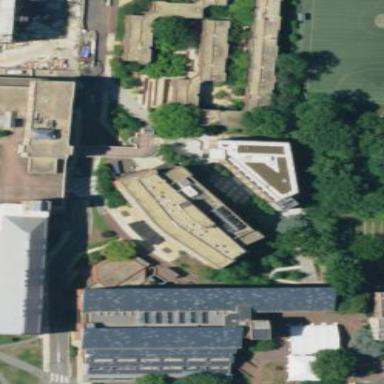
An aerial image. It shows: View of university building.